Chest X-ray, AP view. Patient: 68 years old, sex F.
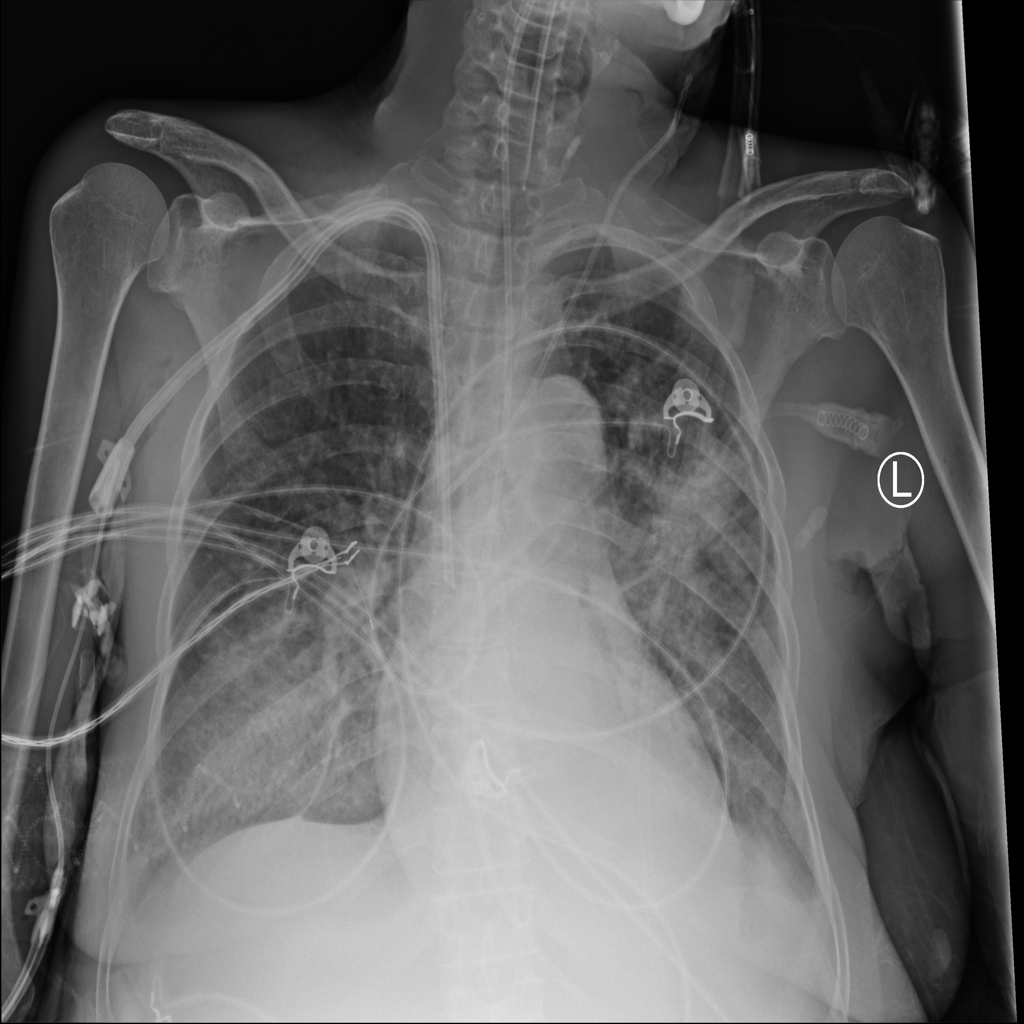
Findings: Consolidation, Infiltration